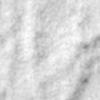
Label: no_change